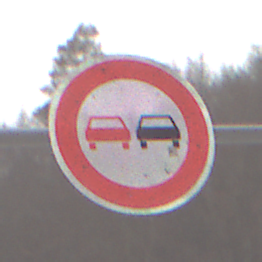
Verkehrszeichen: Ueberholverbot
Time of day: Midday
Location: Outdoor (Nature)
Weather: Overcast
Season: Winter
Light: Natural